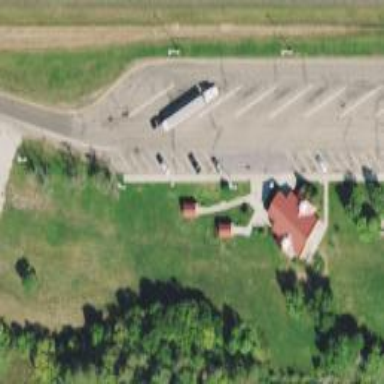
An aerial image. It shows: Rest area along the road.